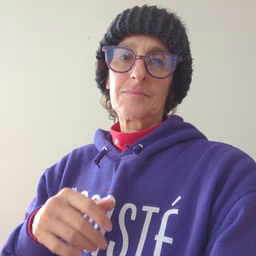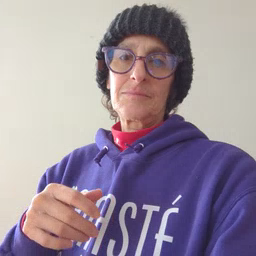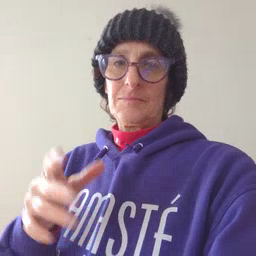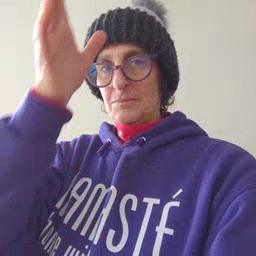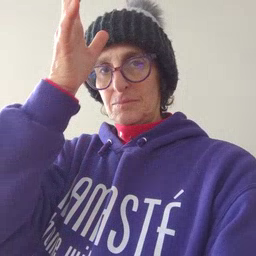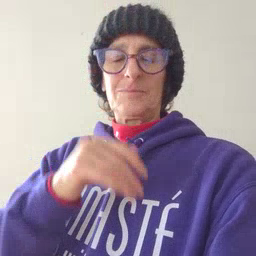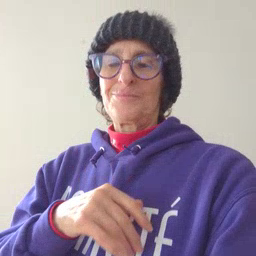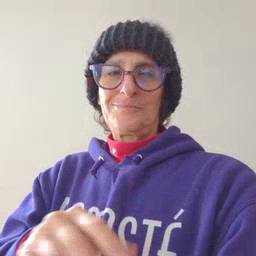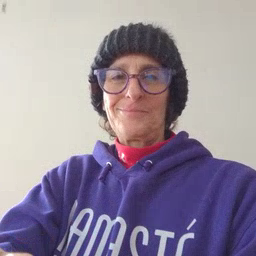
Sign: grandma